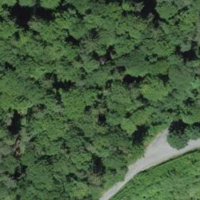
EUNIS habitat code: 44
Species observed at this site:
Epipactis atrorubens